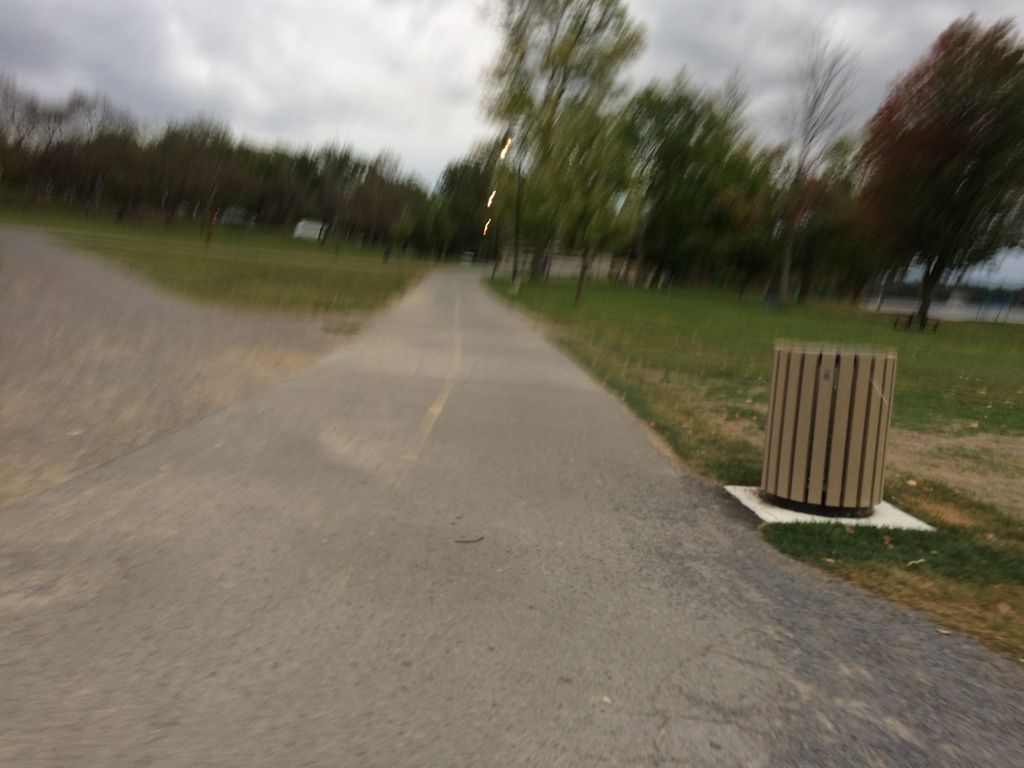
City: ottawa-gatineau